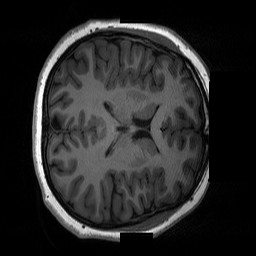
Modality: T1w
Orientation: axial
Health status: ill
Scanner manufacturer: siemens
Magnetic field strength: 3 T
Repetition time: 2.3 s
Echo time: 0.00226 s